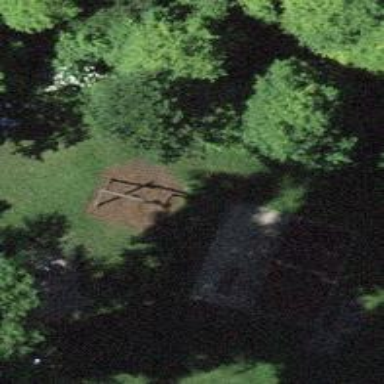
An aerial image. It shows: Playground area for leisure land.